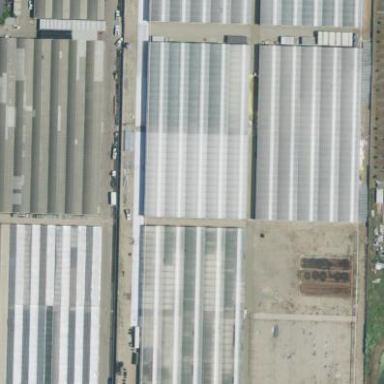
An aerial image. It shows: Greenhouse.